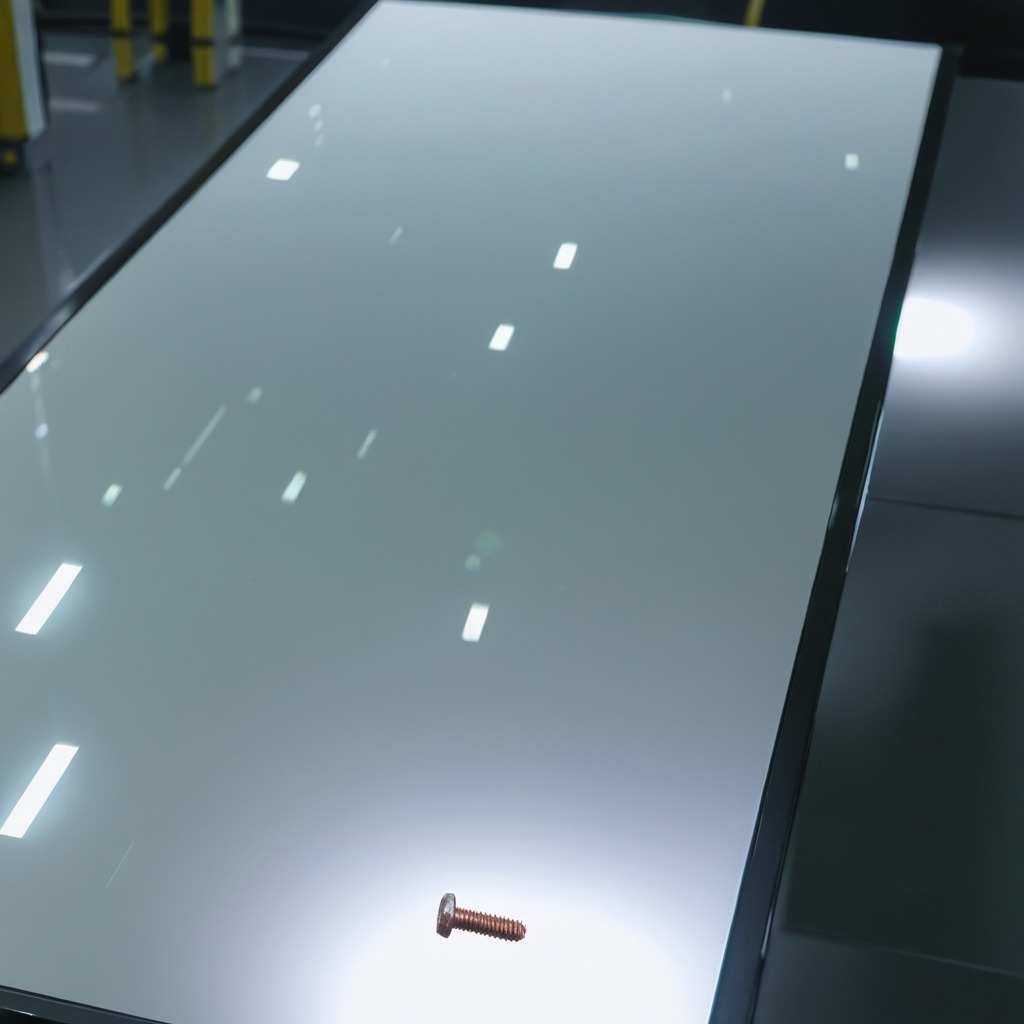
A metal screw is lying on a high-gloss table in a ship maintenance bay industrial lighting.